Question: Sometimes I get a bit disappointed with the results of a merge, git seems to not be able to solve simple conflicts automatically, so I thought there must be something that I'm missing, wrong setup or maybe there's a way to configure git to be more "aggressive" on conflicts resolution.
As an example, I'm adding this pic of my merge tool (P4Merge) with a conflict:

Bigger version <URL>.
The file on the left modified two of the original (center) lines. The file on the right simply added a line between the two original lines.
They are completely independent changes, but because they are somehow together git throws a conflict.
It's easy to imagine a case where this would be a real conflict, but most of the time I think it would generate a compilation error that I'd prefer to fix instead of having merge conflicts.
I configured my merge tool to ignore line ending and all white space differences, and I have 'autocrlf = true', but maybe git is not ignoring white space differences when merging, and dumb conflicts like this appear. Is there a way to tweak how git handles conflict resolution?
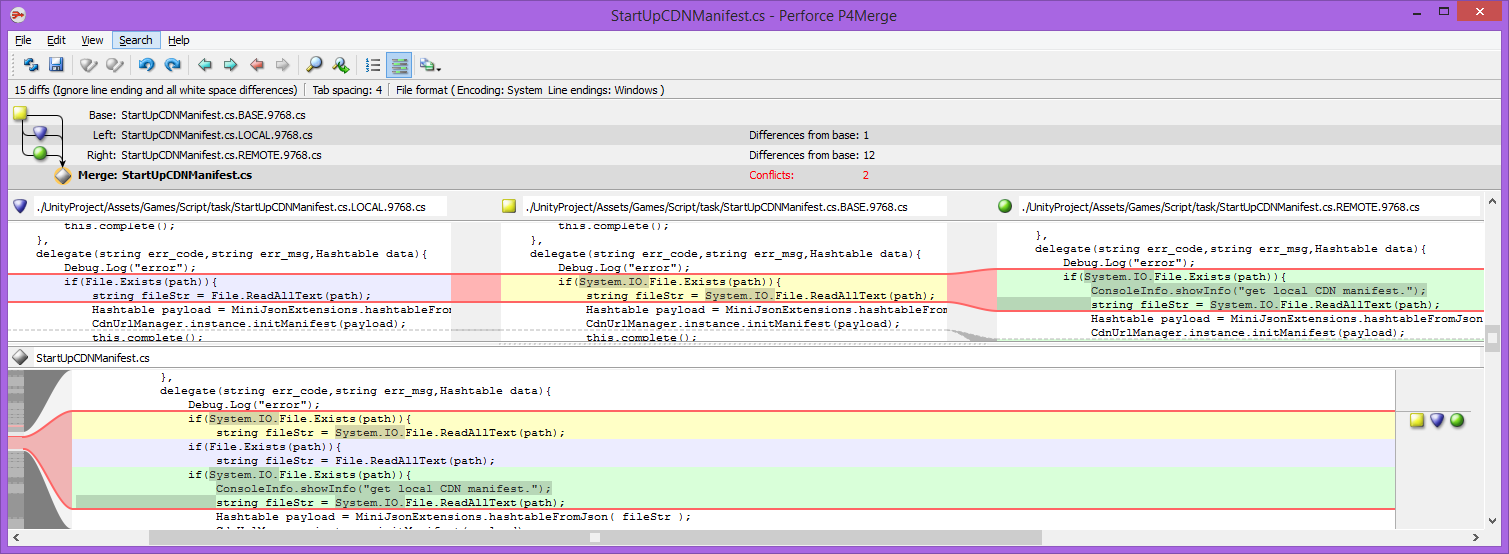
Answer: > It's easy to imagine a case where this would be a real conflict
You're right. Whatever change you made to the two original lines seems likely to need to be made to the line added between them.
'''
<<<<<<<<<<<<<
if ( g->tag == mark
|| g->tag == error ) {
||||||||||||||
if ( tag == mark
|| tag == error ) {
==============
if ( tag == mark
|| tag == release
|| tag == error ) {
>>>>>>>>>>>>>>
'''
I'm suspicious of a tool that will auto-merge those, even if it's the right thing 99% of the time otherwise.
You could replay a long history of merges and compare performance, showing where your automerge produces different results than ordinary automerge. That shouldn't be too hard, save off the conflicted files in one pass and two-diff the collection afterwards at a guess.